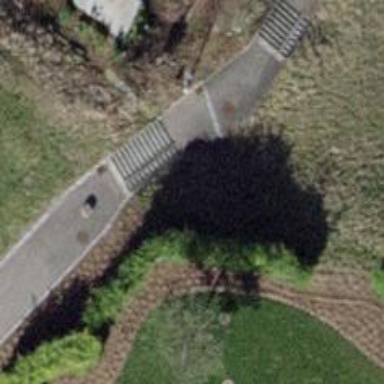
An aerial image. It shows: Concrete steps.